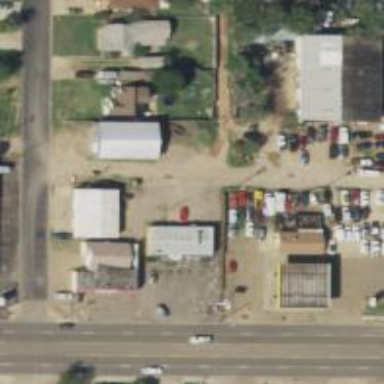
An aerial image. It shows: Alley classified as service road.